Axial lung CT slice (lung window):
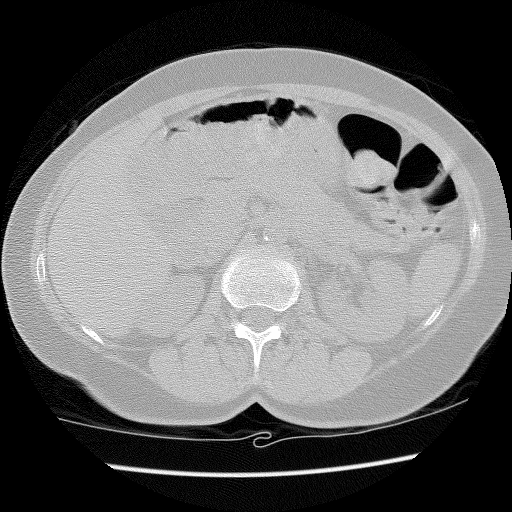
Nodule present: no